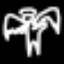
Label: angel